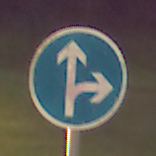
Verkehrszeichen: VorgeschriebeneFahrtrichtungGeradeausOderRechts
Umgebung: Outdoor, Suburban
Tageszeit: Night
Wetter: Clear
Licht: Artificial
Jahreszeit: NotSpecified
Kontrast: MediumContrast